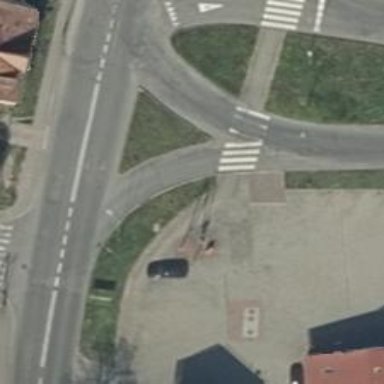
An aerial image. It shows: Zebra crossing on the road.